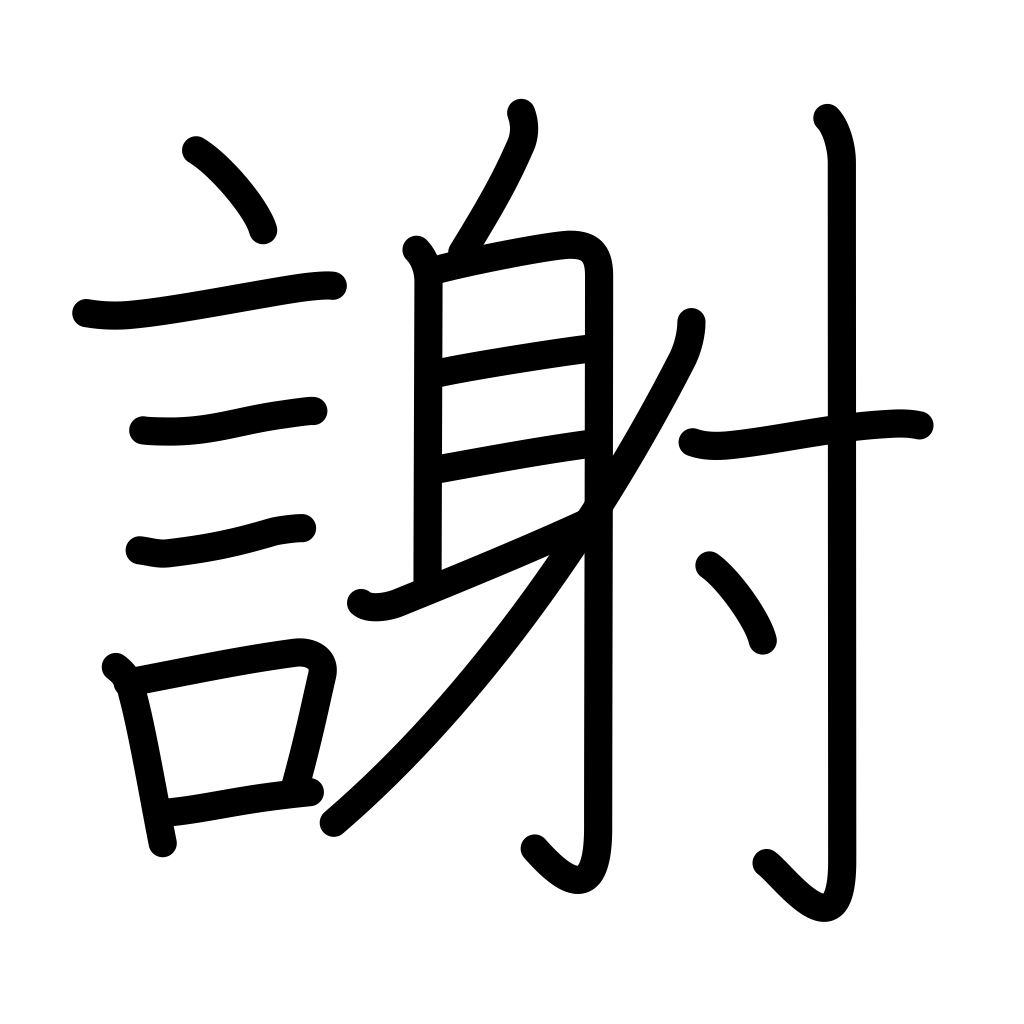
Meaning: apologize, thank, refuse